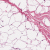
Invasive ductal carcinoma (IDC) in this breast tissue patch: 0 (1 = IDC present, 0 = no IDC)